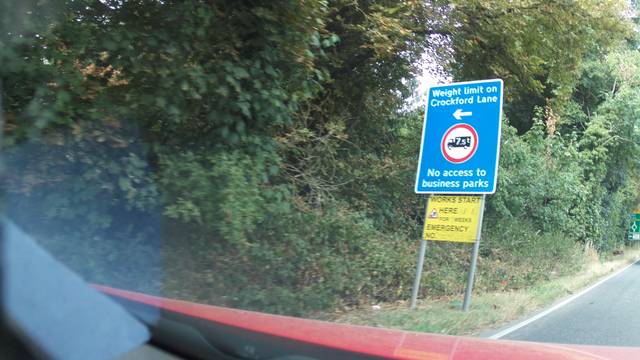
Region: United Kingdom
Coordinates: 51.299, -1.042